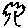
Label: tree